Question: This issue is driving me nuts. There is a small chance that I've simply missed something, but after a half day of face-palming I obviously need someone to find and explain this issue, or correct my mistake.
I've created a small example of my problem in <URL>, but it's probably only reproducable if you use Chrome. I'll try to explain anyhow:
My fieldset is right aligning within a section, or adding some 300px margin-left style. But I've checked the outputted code, and computed styles, and nothing jumps out as strange to me.
The HTML:
'''
<body>
<div class="page">
<header>
<div id="title">
<h1>The System</h1>
</div>
<div id="logindisplay">
Welcome <strong><a href="#" id="userdetails">Username</a></strong>! [ <a href="/Account/LogOff">Log Off</a> ]
</div>
<nav>
<ul id="menu">
<li><a href="/">Home</a>
</li>
<li><a href="/Patient">Patients</a>
</li>
<li><a href="/Report">Reports</a>
</li>
<li><a href="/Home/Printouts">Printouts</a>
</li>
<li><a href="/Home/Contact">Contact</a>
</li>
<li><a href="/Account/AdminIndex">Admin</a>
</li>
<li><a href="/Account/SysAdminIndex">SysAdmin</a>
</li>
</ul>
</nav>
</header>
<section id="main">
<fieldset class="headline">
<legend class="headline">Patients</legend>
<p>Why is this aligned right?</p>
<input id="button-add-patient" type="button" value="Add a new patient" />
</fieldset>
</section>
<footer>Blahblah</footer>
</div>
</body>
'''
The CSS:
'''
body {
background-color: #5c87b2;
font-size: 68%;
font-family: Verdana, Helvetica, Sans-Serif;
margin: 0;
padding: 0;
color: #696969;
min-width: 600px;
}
p, ul {
margin-bottom: 20px;
line-height: 1.6em;
}
header, footer, nav, section {
display: block;
}
/* HEADINGS
----------------------------------------------------------*/
h1 {
font-size: 2em;
padding-bottom: 0;
margin-bottom: 0;
}
/* PRIMARY LAYOUT ELEMENTS
----------------------------------------------------------*/
.page {
width: 96%;
margin-left: auto;
margin-right: auto;
max-width: 1270px;
min-width: 600px;
display: block;
position: relative;
}
header, #header {
position: relative;
margin-bottom: 0px;
color: #000;
padding: 0;
}
header h1, #header h1 {
font-weight: bold;
padding: 5px 0;
margin: 0;
color: #fff;
border: none;
line-height: 2em;
font-size: 30px !important;
text-shadow: 1px 1px 2px #111;
}
#main {
padding: 10px 10px 5px 10px;
background-color: #fff;
border-radius: 4px 0 0 0;
-webkit-border-radius: 4px 0 0 0;
-moz-border-radius: 4px 0 0 0;
text-align: left;
}
footer, #footer {
background-color: #fff;
color: #CCC;
padding: 10px 0;
text-align: center;
line-height: normal;
margin: 0 0 30px 0;
font-size: .9em;
border-radius: 0 0 4px 4px;
-webkit-border-radius: 0 0 4px 4px;
-moz-border-radius: 0 0 4px 4px;
}
/* TAB MENU
----------------------------------------------------------*/
ul#menu {
padding: 0 0 4px;
position: relative;
margin: 0;
text-align: right;
}
ul#menu li {
display: inline;
list-style: none;
}
ul#menu li a {
padding: 7px 10px;
font-weight: bold;
text-decoration: none;
line-height: 2em;
background-color: #ececec;
color: #45709a;
border-radius: 4px 4px 0 0;
-webkit-border-radius: 4px 4px 0 0;
-moz-border-radius: 4px 4px 0 0;
}
ul#menu li a:hover {
background-color: #fff;
text-decoration: none;
border: none;
}
ul#menu li a:active {
background-color: #a6e2a6;
text-decoration: none;
}
ul#menu li.selected a {
background-color: #fff;
color: #000;
}
/* FORM LAYOUT ELEMENTS
----------------------------------------------------------*/
fieldset {
border: 1px solid #ddd;
padding: 1em 1.4em 1.4em 1.4em;
margin: 0 0 1.5em 0;
}
legend {
font-size: 1.2em;
font-weight: bold;
}
fieldset.headline {
border: 1px solid #ddd;
padding: 1em 1.4em 1.4em 1.4em;
margin: 0 0 1.5em 0;
}
legend.headline {
font-size: 1.5em;
font-weight: bold;
}
/* TABLE
----------------------------------------------------------*/
table {
border: solid 1px #aaaaaa;
border-collapse: collapse;
font-size: 1em;
}
table td {
padding: 5px;
border: solid 1px #aaaaaa;
}
table th {
padding: 6px 5px;
text-align: left;
background-color: #e6e6e6;
border: solid 1px #aaaaaa;
}
/* MISC
----------------------------------------------------------*/
nav, #menucontainer {
margin-top: 20px;
}
div#title {
display: block;
float: left;
text-align: left;
}
#logindisplay {
font-size: 1.1em;
display: block;
text-align: right;
margin: 10px 0 5px 10px;
color: White;
}
#logindisplay a:link {
color: white;
text-decoration: underline;
}
'''
The odd fix (replace existing main-section):
'''
<section id="main" style="border:1px solid #000">
'''
Since I couldn't find anything on SO or Google about this issue I'm prepared to assume that I've simply made a mistake in my CSS/Html. But then again IE seems to render it ok...
Edit:
Adding a screendump on my output, with Chrome (Version 32.0.1700.107 m) for Windows:

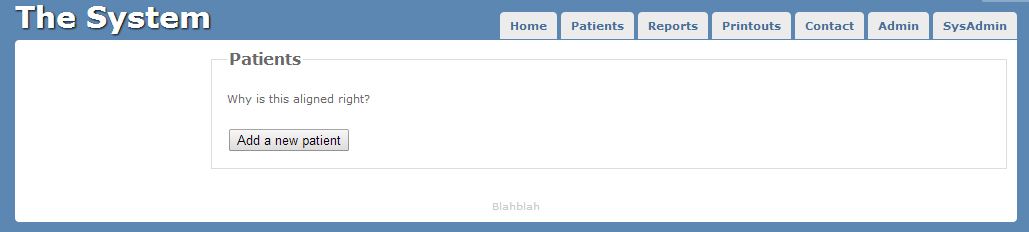
Answer: It's because of your '#title' element, that is floated to the left - and therefor floats of the 'header' element.
Move the cursor over the '#title' element in the DOM inspector, and you see from the highlighting within the page that it reaches into the white background of the section.
If you remove the 'padding-bottom' from the 'h1' within '#title', it fits.
Or add 'overflow:hidden' to your 'header' element, so that it will contain the float. (That'll make the title move up visually though.)
(There's of course other ways of fixing this as well, it depends on what exactly you want.)